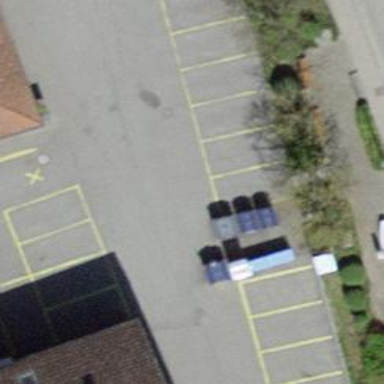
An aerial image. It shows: Recycling container at amenity designated for recycling.